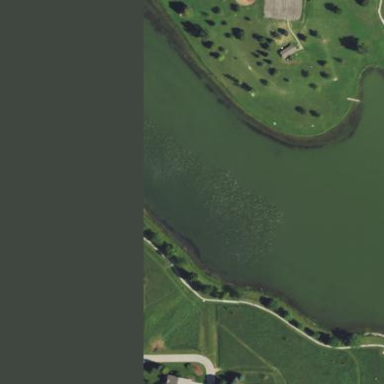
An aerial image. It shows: Reservoir.